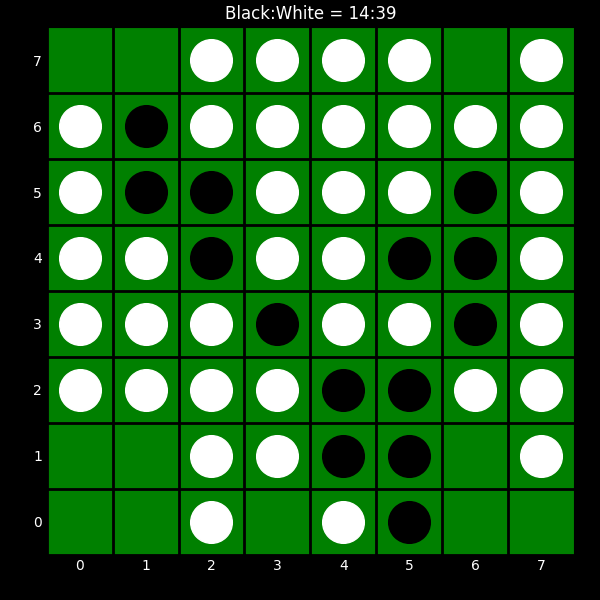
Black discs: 14
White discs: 39